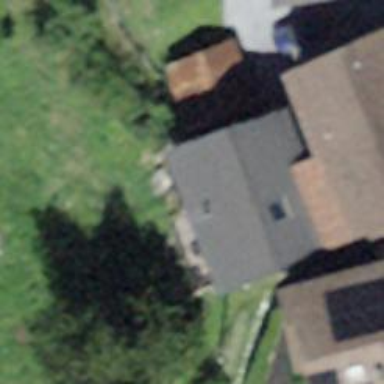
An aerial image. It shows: Simple and straightforward house.